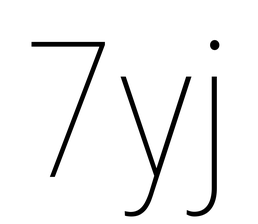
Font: Roboto_Condensed_Thin